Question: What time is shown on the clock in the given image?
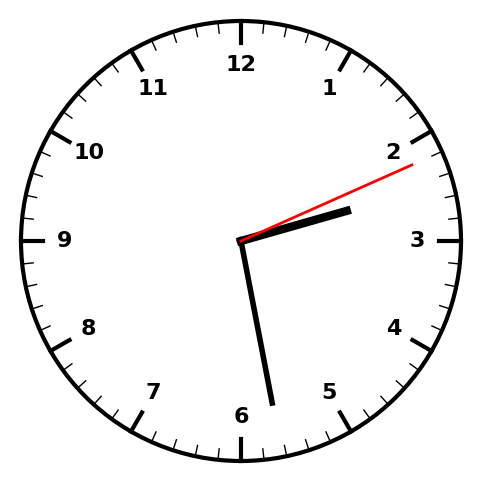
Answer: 02:28:11